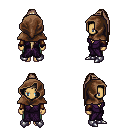
a pixel art fantasy rpg character, female body template, human, tanned skin, purple robe, teal pants, white blonde extra-long topknot hairstyle, cloth hood, cloth bracers, metal boots, four views (front, back, left, right), 2x2 character sprite sheet, small pixel art, hard edges, no anti-aliasing